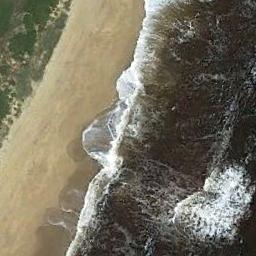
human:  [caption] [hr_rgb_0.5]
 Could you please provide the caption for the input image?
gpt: The beach consists of black seawater and a yellow coast with green plants .

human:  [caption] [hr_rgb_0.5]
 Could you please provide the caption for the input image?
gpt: The water reached the beach .

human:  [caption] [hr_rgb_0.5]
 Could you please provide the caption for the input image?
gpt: The type of beach is rocky coast and the sand on the beach is khaki .

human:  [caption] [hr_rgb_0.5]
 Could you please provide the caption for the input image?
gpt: Brown water and golden sand and greenery .

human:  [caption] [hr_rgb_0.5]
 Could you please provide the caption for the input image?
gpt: The grass is beside the beach .